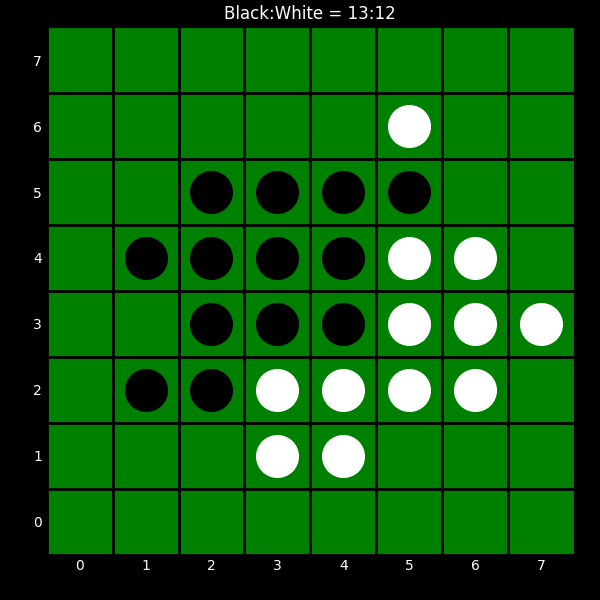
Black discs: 13
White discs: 12